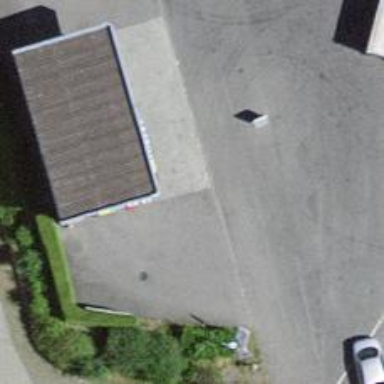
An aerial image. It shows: Fuel station.